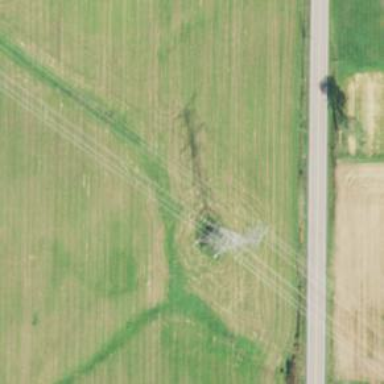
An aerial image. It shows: Lattice structure tower used for power distribution.